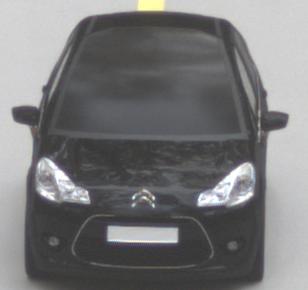
Make: Citroen
Model: C3 1.1
Detailed model: C3 (II)
Model produced from: 2010/01
Model produced until: 2012/03
Doors: 5
Color: black
Road condition: dry road
Daytime: morning or afternoon
Contrast: low contrast